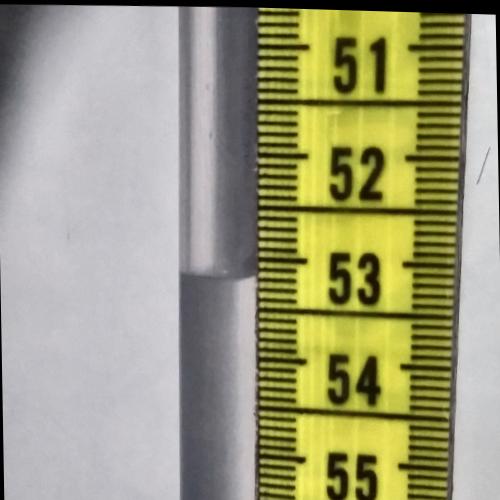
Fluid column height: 53.2 cm